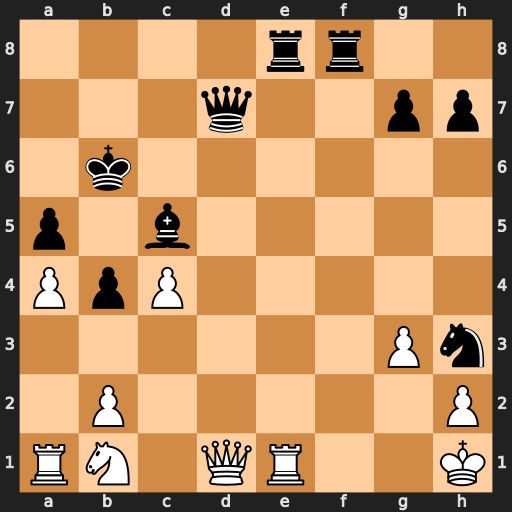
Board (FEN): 4rr2/3q2pp/1k6/p1b5/PpP5/6Pn/1P5P/RN1QR2K
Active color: w
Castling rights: -
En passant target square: -
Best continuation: Qxd7 Rxe1+ Kg2 Rf6 Qb5+ Kc7 Qxc5+